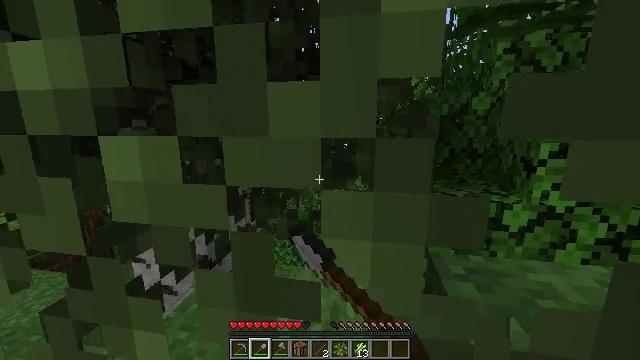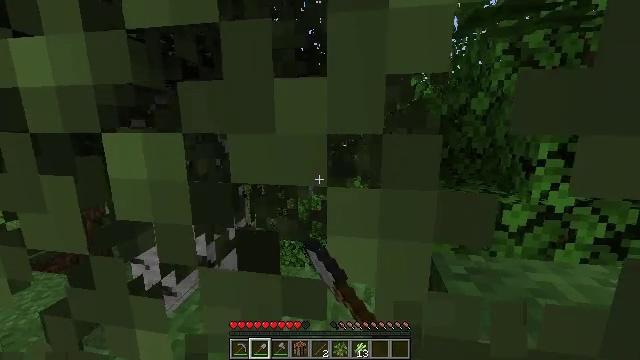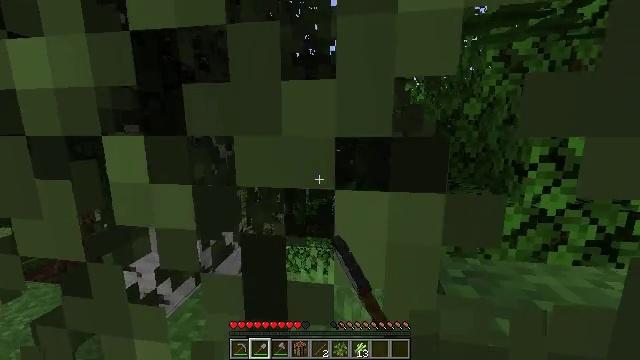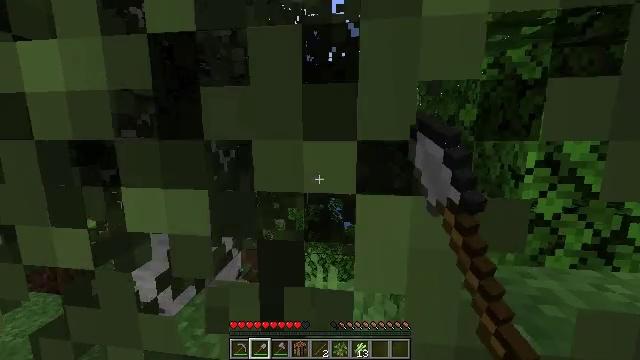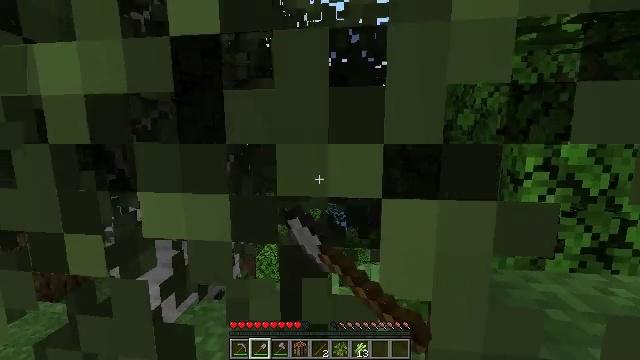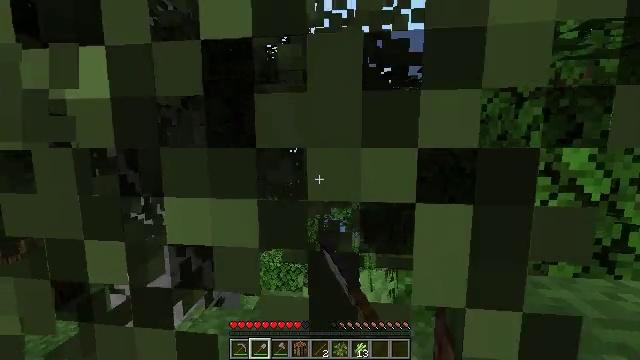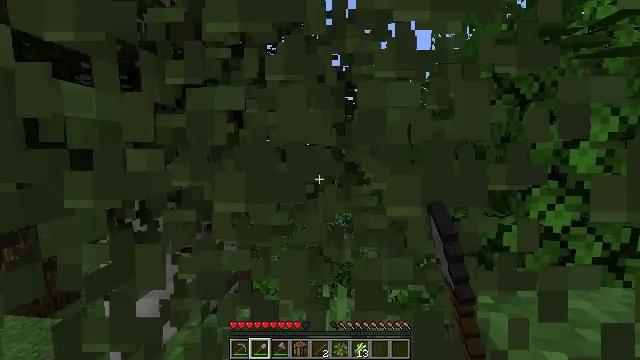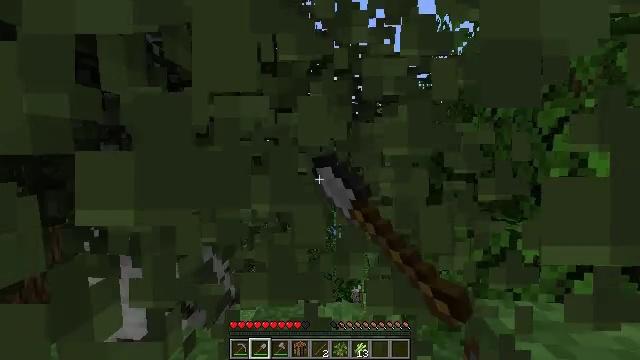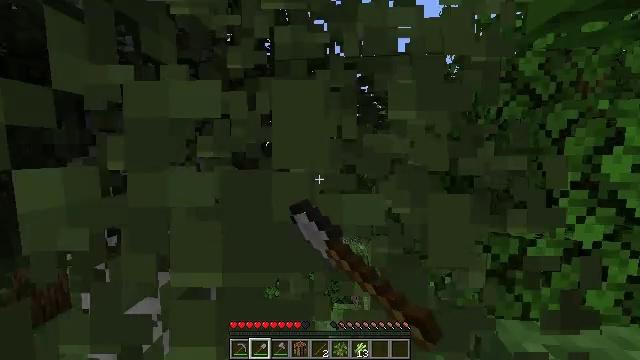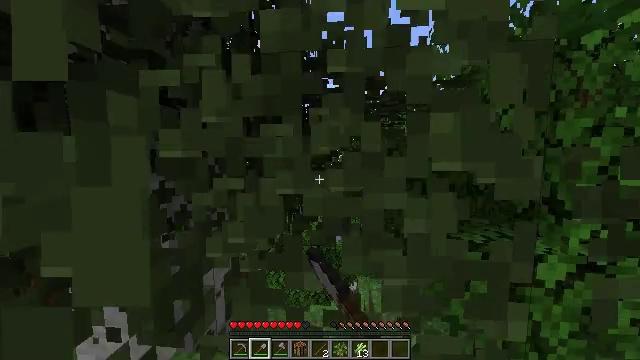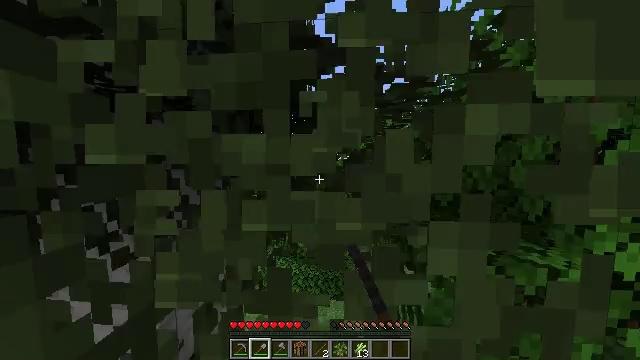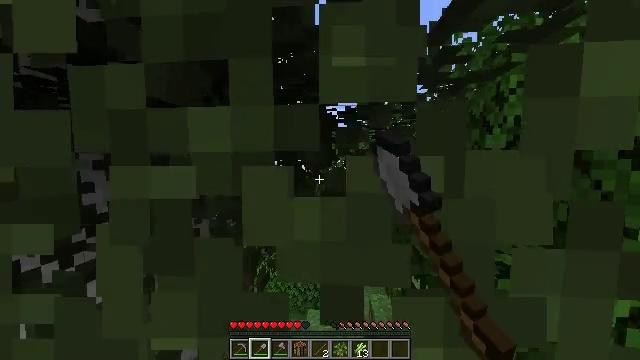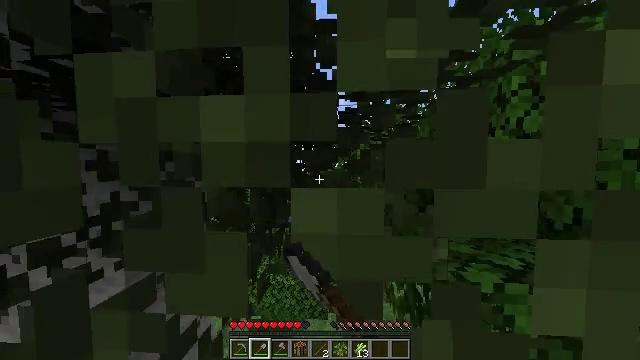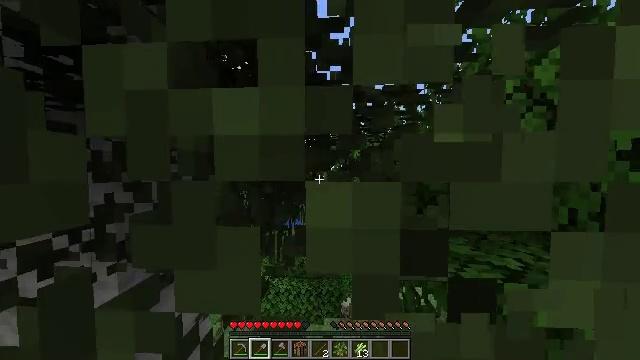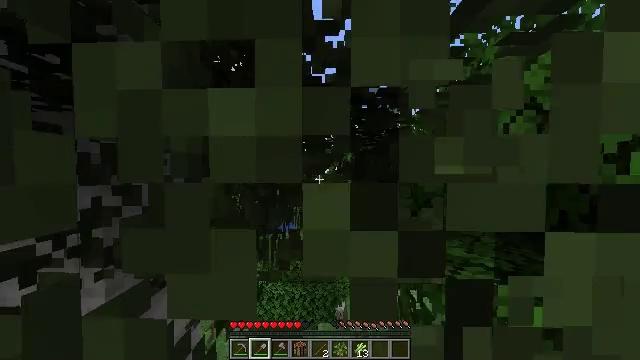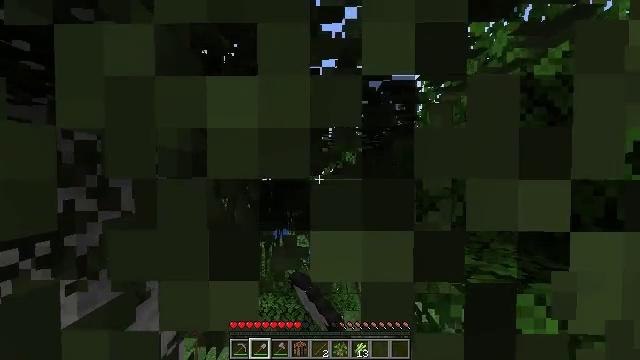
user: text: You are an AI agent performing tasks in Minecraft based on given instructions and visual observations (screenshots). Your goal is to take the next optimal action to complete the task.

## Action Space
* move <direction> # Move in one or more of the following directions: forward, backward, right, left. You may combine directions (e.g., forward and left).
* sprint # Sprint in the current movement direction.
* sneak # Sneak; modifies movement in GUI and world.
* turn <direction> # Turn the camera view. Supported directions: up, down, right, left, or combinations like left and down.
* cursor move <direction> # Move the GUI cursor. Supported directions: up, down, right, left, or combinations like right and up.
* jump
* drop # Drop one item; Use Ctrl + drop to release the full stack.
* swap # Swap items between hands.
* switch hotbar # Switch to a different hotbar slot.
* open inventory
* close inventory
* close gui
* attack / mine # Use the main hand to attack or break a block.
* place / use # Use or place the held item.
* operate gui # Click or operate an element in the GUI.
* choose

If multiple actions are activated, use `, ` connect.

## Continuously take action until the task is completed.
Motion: motion action
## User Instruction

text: Clear birch leaves to get saplings.
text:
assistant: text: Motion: move forward, sprint, attack / mine
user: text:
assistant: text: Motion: move forward, sprint, turn right and up, attack / mine
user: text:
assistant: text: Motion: move forward, sprint, turn right and up, attack / mine
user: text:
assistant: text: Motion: move forward, sprint, turn up, attack / mine
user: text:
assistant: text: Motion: move forward, sprint, turn up, attack / mine
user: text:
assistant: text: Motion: move forward, sprint, attack / mine
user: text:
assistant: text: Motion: move forward, sprint, attack / mine
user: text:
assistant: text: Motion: move forward, attack / mine
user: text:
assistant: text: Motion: move forward, attack / mine
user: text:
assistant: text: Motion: move forward, attack / mine
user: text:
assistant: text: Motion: move forward, attack / mine
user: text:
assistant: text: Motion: move forward, turn up, attack / mine
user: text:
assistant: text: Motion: move forward, turn right, attack / mine
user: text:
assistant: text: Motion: move forward, turn right, attack / mine
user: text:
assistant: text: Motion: move forward, turn right, attack / mine
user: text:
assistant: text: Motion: move forward, attack / mine
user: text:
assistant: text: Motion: move forward, attack / mine
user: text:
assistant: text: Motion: move forward, attack / mine
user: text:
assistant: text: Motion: move forward, attack / mine
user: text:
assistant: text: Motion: move forward, attack / mine
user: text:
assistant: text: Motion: move forward, attack / mine
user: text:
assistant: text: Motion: move forward, attack / mine
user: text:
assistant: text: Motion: move forward, attack / mine
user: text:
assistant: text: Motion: move forward, attack / mine
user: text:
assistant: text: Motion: move forward, attack / mine
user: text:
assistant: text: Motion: move forward, attack / mine
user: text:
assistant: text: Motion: move forward, attack / mine
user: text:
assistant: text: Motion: move forward, attack / mine
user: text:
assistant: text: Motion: move forward, attack / mine
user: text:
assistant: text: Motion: move forward, attack / mine